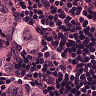
Metastatic tissue present: yes